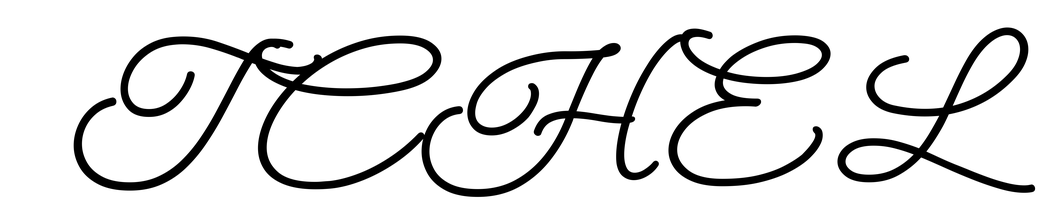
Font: MeowScript-Regular